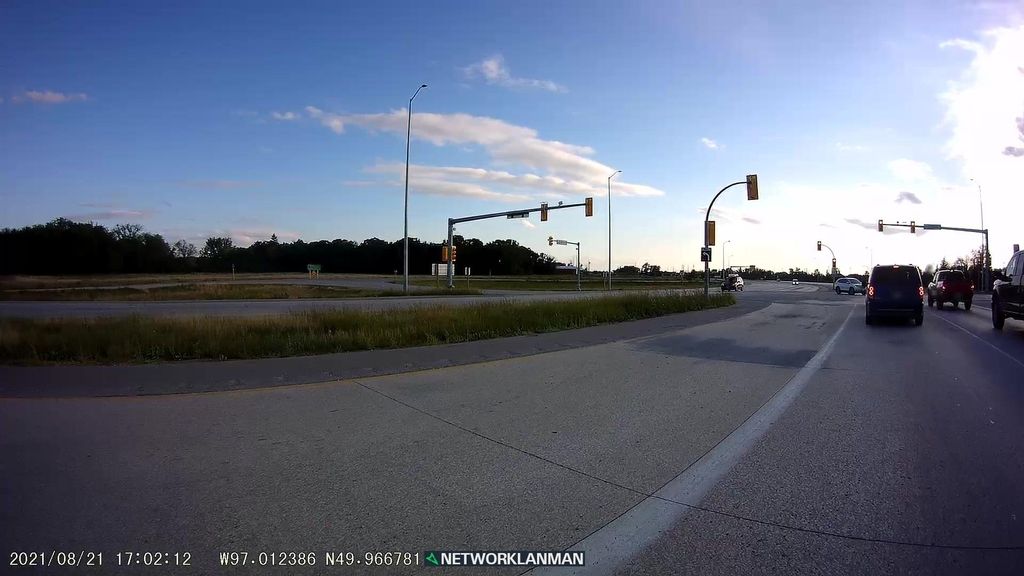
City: winnipeg